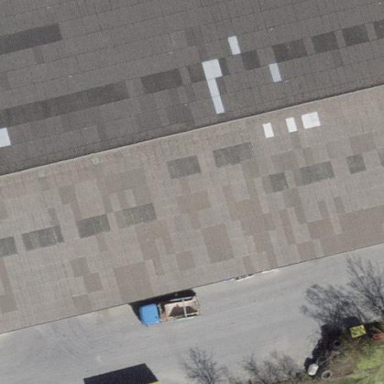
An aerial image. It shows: Industrial building.